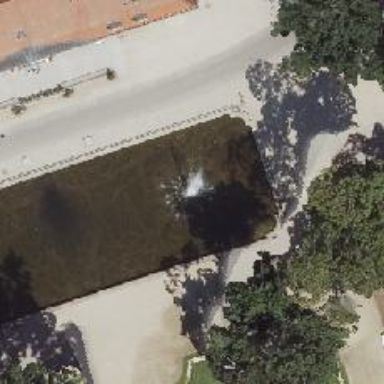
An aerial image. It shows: Fountain.